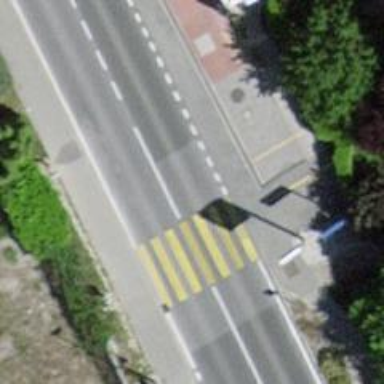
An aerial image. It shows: Zebra crossing on the road.